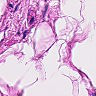
Metastatic tissue present: no